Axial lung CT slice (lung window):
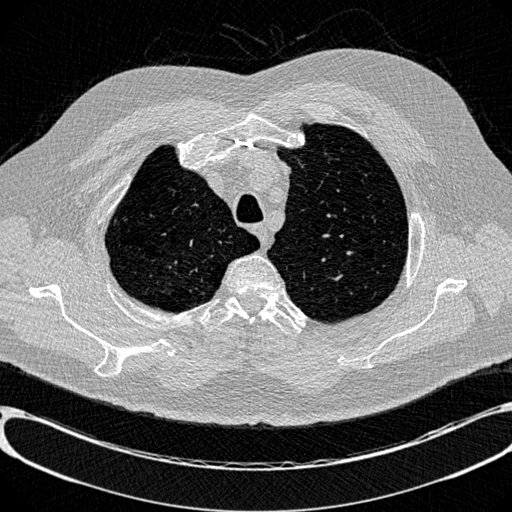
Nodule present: no